Question: I have faced some confusion while creating some radio buttons in one page. Here i added the screen shot of the page.

Here there are five days.there are 4 other radio buttons corresponding to each days.
user can select only one day and corresponding 4 other radio buttons.
for example, if a user select Tuesday,then only he can able to select Tuesdays morning, evening, either carowner or commuter.
How we can group these radio buttons according to the above conditions?
if anyone knows about how to group these radio buttons..please help me.....
Thanx in advance....!!!
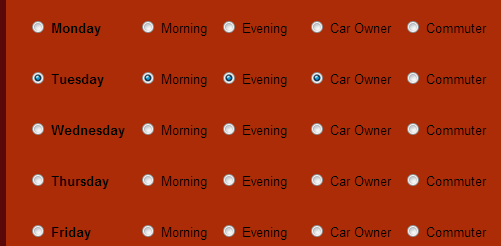
Answer: here i am just giving you logic to set for group in radio button
1) First of all you have to get id from length of selected radio button like morning in tuesday.
2) if you are getting id of tuesday so there will be some same index in day radio group for example tuesday has '1' index so on click event of morning radio button you must have to check is tuesday is checked or not if not then make uncheck morning of tuesday again uncheked.
similar for all remaing 3 (Evening,Car Owner, Communter) you can check
here i am just giving you example function to traverse radio button with its length or you can also find another function.
'''
function checkRadioArray(radioButtons) {
for(var r=0;r < radioButtons.length; r++) {
if (radioButtons[r].checked) {
return true; // return id or index from here and check same index in first group of day.
}
}
return false;
}
'''
let me know if i can help you further.